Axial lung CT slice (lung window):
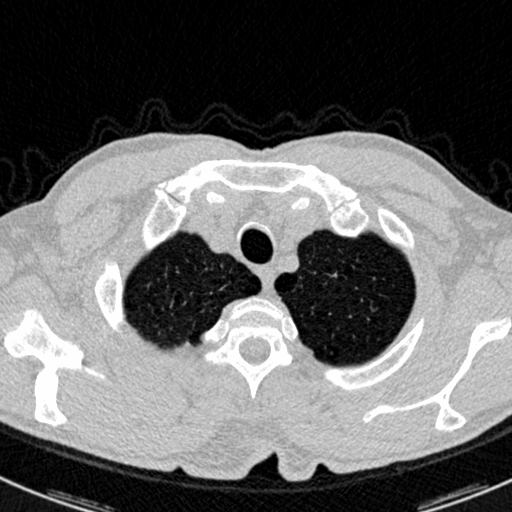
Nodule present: no